Question: I've seen <URL>, and tried both methods to apply word breaking to a span tag. Neither one works in IE8 for me.
Here's the code I'm trying:
'''
.bodyWrap .dashboard .col2 .wrapper .locInfoWrap .nickname {
font-size:16px;
color:#000;
word-wrap:break-word;
-ms-word-wrap: break-word;
-ms-word-break: break-all;
}
'''
- I just tried adding a width to the span element, like this:
'''
.bodyWrap .dashboard .col2 .wrapper .locInfoWrap .nickname {
font-size:16px;
color:#000;
word-wrap:break-word;
-ms-word-wrap: break-word;
-ms-word-break: break-all;
width:100%;
}
'''
Still looks the same. Help, please! This is a major requirement for our client.
Here's what it ends up looking like (larger version <URL>:

What do I need to do to get this to work in IE8?
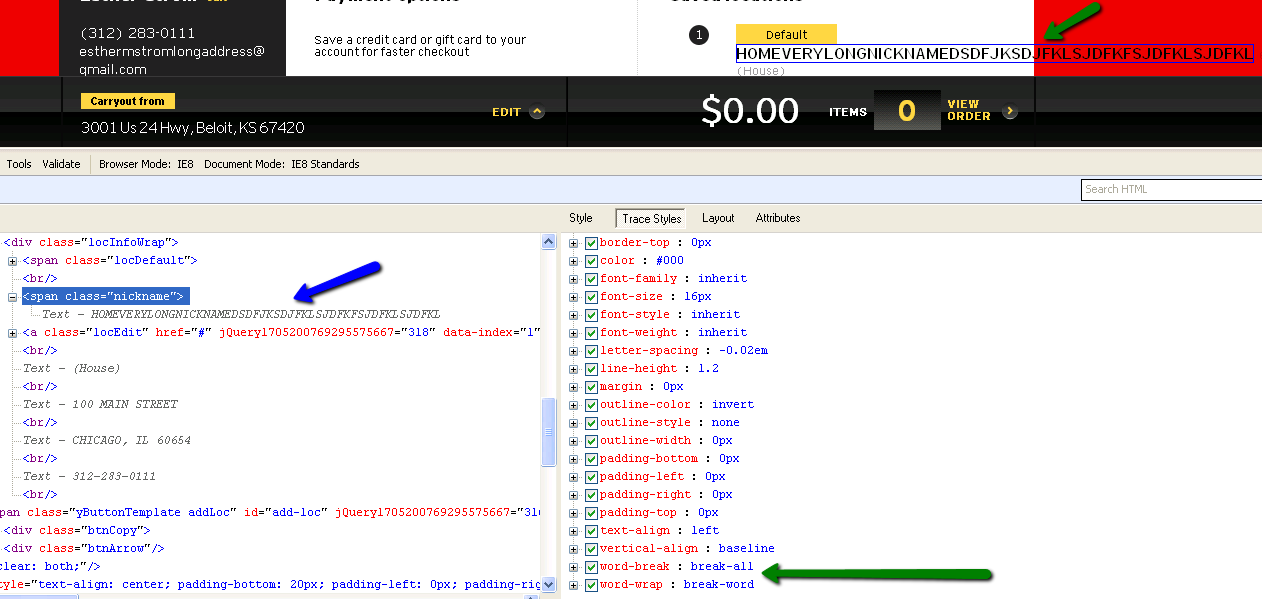
Answer: What ended up working for me was setting the span to have a display of 'inline-block'.